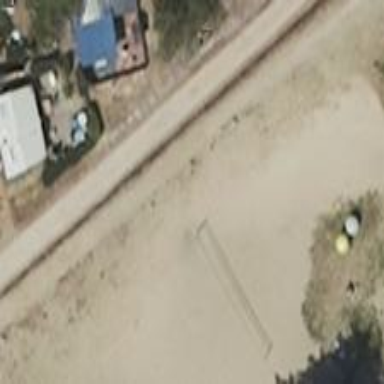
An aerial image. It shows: Playground with beach volleyball court.